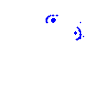
Particle: electron